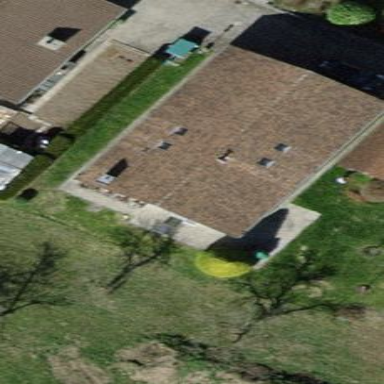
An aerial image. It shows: Detached building with gabled roof.